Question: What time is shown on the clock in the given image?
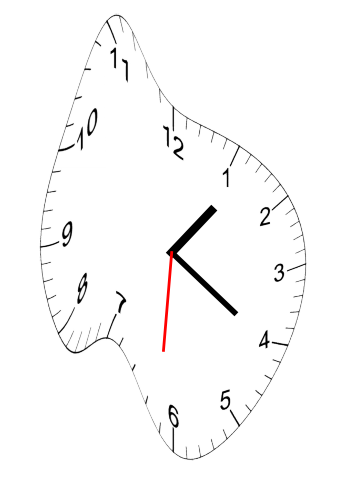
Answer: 01:20:31